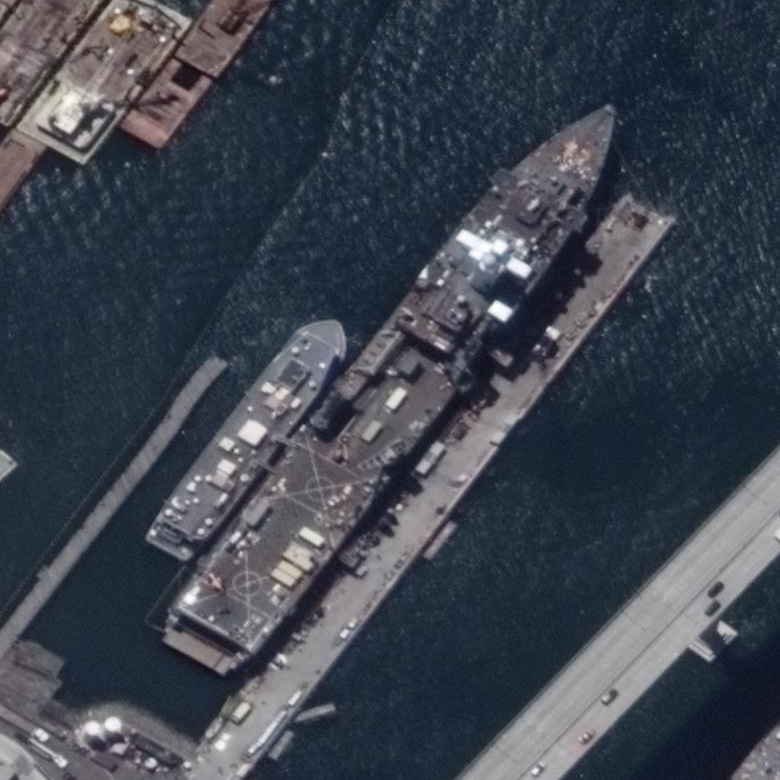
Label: combat